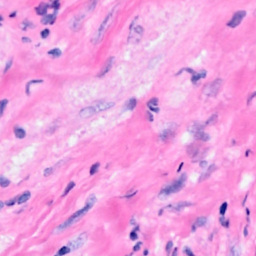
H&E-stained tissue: Breast